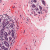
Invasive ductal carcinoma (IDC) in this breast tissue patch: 0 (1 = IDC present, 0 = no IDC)